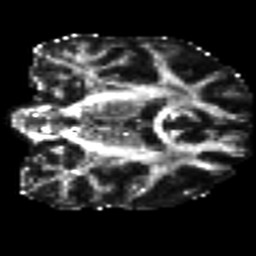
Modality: FA
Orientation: coronal
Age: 37
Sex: male
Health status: ill
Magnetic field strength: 3 T
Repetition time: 9 s
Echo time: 0.093 s